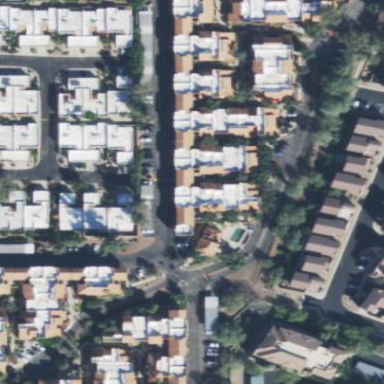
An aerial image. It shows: Residential area with apartments.